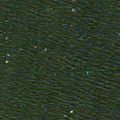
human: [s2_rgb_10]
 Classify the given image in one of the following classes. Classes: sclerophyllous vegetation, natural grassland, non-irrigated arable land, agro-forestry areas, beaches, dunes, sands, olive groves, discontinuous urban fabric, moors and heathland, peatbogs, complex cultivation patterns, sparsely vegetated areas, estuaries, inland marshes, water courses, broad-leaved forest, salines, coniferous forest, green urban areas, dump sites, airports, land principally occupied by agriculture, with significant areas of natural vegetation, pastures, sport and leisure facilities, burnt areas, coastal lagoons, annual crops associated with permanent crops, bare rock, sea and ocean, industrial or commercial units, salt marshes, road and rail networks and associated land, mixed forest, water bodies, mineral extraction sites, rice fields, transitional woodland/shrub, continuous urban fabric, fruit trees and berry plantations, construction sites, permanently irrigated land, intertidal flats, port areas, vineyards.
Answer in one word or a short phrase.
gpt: sea and ocean